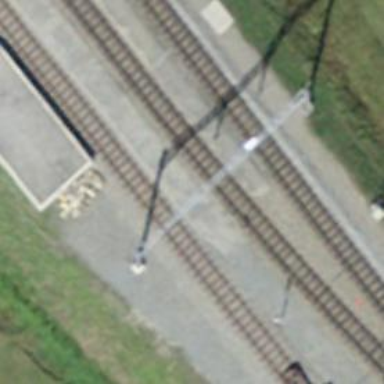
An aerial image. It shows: Narrow gauge railway with electrified contact lines.